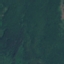
Land use / land cover: Forest